Question: I have been trying to pull this off and maybe I am getting close.
I have some code in Access I need to Run at a specific time of day. I do not want to use Windows Task Scheduler.
'''
Public Function RunProgram()
Dim RunDateFormat As String
RunDateFormat = Format(Now(), "HH:MM:SS")
If RunDateFormat = ("15:30:00") Then
'Call these codes and other stuff in here
End If
'''
Then I create a Macro called Macro1 to call the function, the form On Timer calls
the Macro as indicated below.

The problem is if I set the interval to; example: 1000, I get an email every second and the program keeps running.
Please help: I need to set this so the code runs at the exact time but only one time.
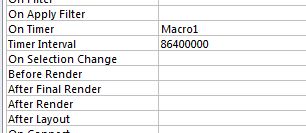
Answer: How about you use a static date variable:
'''
static dateRan as date
if dateRan = Date then exit Function
If RunDateFormat = ("15:30:00") Then
dateRan = date
'Call these codes and other stuff in here
End If
'''
This way you could keep it running overnight and it will work the next day assuming no error occurs to halt operation.
As I'm sure you're aware, doing a scheduled task through Access requires the form to be up and running so you have a fairly large opportunity to fail to run the your time sensitive task. I really do recommend using the task scheduler if it is feasible.
As hinted at by HelloW, I wouldn't go with every second for checking unless it is critical that the code run about the right time. If it is critical, you may want to do some checks and modify the timerinterval programmatically.
Like so:
'''
If Hour(Now) < 14 or Hour(Now) >= 16 then
me.TimerInterval = <PHONE>
else
me.TimerInterval = 30000
end if
'''
You could narrow it down more, to where you have the checks run more often the closer you get to the time you need to run your time sensitive code.